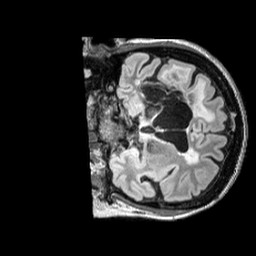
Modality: FLAIR
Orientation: coronal
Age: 31
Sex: female
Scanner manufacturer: siemens
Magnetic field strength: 3 T
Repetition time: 5 s
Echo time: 0.387 s